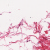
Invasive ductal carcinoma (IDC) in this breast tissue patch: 0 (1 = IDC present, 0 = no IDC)